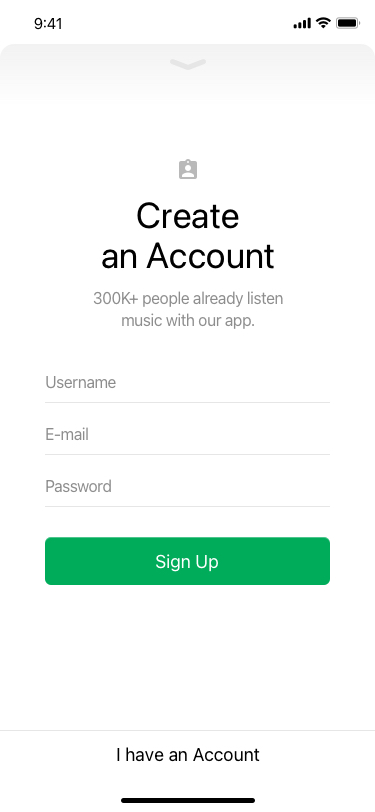
Text in this UI design:
I have an Account
Sign Up
Password
E-mail
Username
300K+ people already listen
music with our app.
Create
an Account
KK
9:41 AM